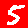
Digit: 5